Question: How to fix typescript error?
I cloned the application from the working git repository, launched and received the error:
> Property 'language' does not exist on type 'Readonly<{}> & Readonly<{
children?: ReactNode; }>'. TS2339
'''
<div className="login-block__form__head__text">
{// @ts-ignore
this.props.language === 'EN'// err
? 'Login'
: 'LOGIN'}{' '}
</div>
'''
Unfortunately, I do not know the typescript, so I have to ask for help.

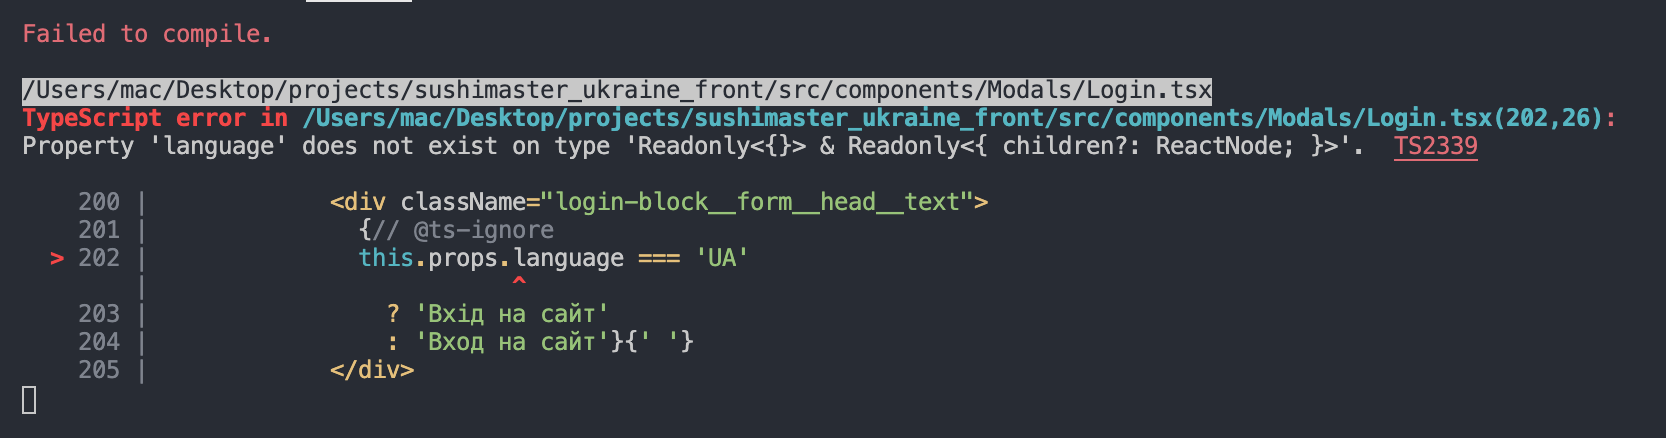
Answer: in this case, you didn't define props types.
'''
interface PropType {
language: string,
}
export default class ComponentName extends React.Component<PropType> {
...
}
'''
if you want to learn more about typescript, the following links would be helpful.
- <URL>